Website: crate-barrel
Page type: billing-address
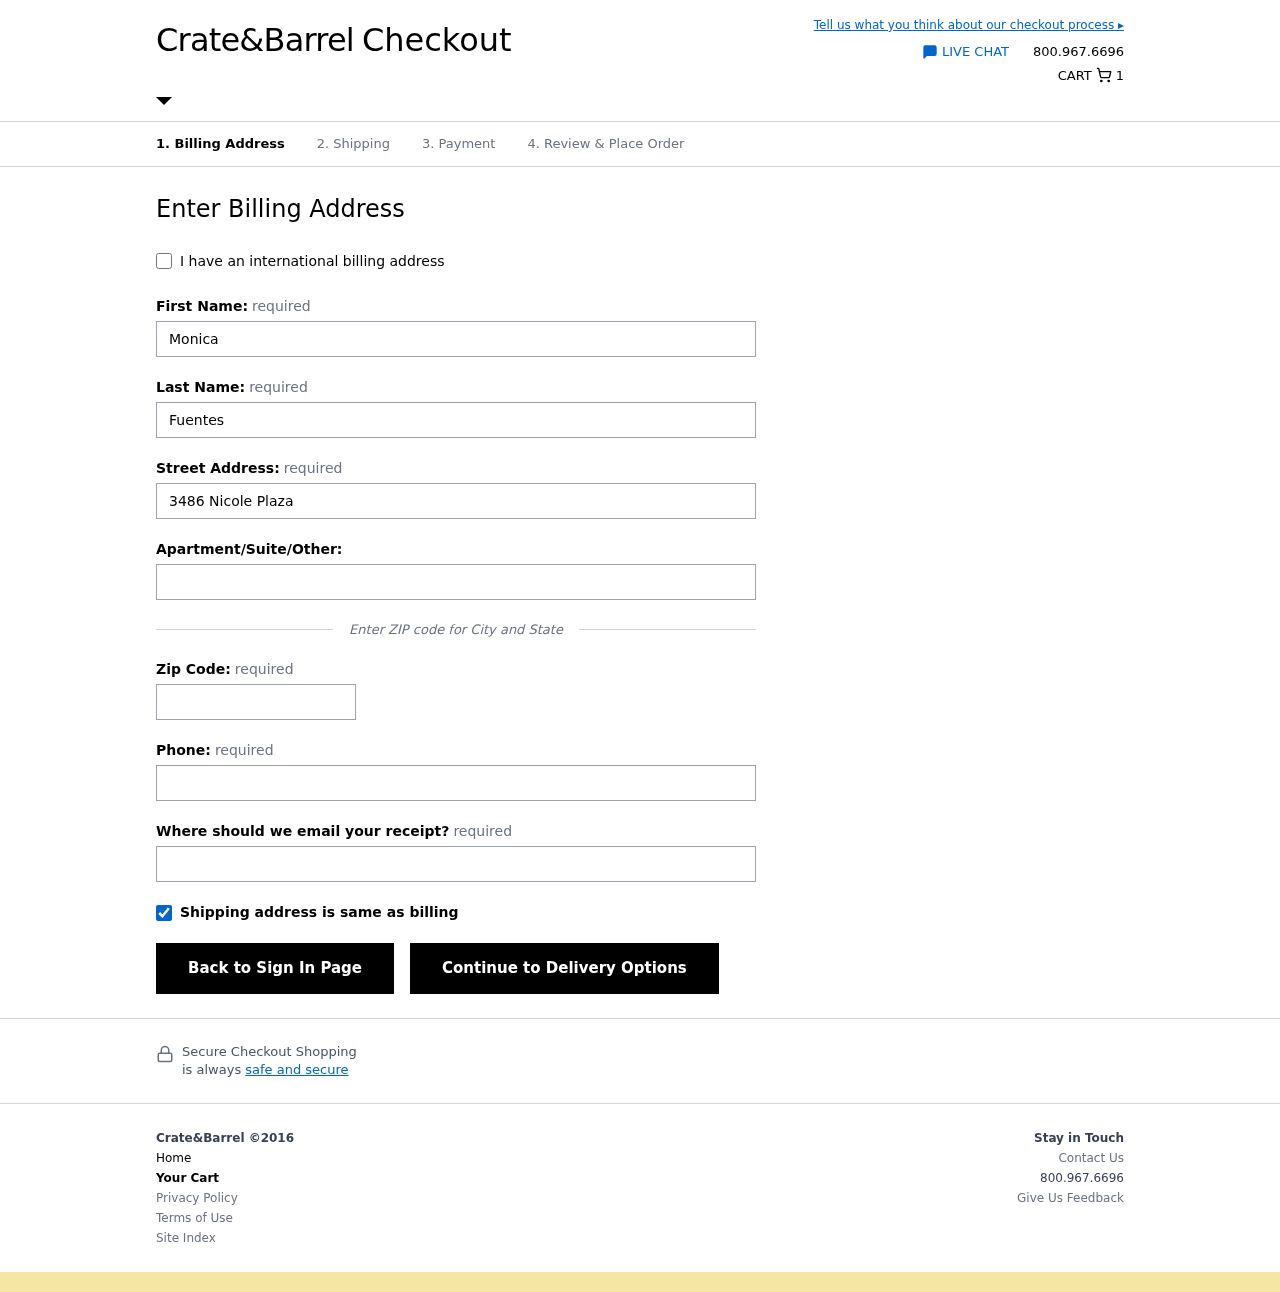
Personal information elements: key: PII_EMAIL
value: monicafuentes@yahoo.com
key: PII_FIRSTNAME
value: Monica
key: PII_LASTNAME
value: Fuentes
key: PII_PHONE
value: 5843161766
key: PII_POSTCODE
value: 17831
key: PII_STREET
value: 3486 Nicole Plaza
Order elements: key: ORDER_NUM_ITEMS
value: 1